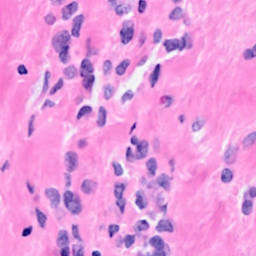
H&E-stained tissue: Breast